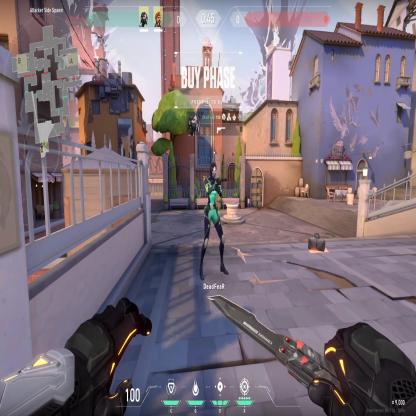
Label: dropped spike ; teammate